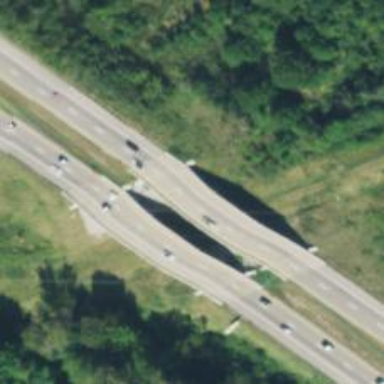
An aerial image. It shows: Bridge over motorway.